Question: How do I get the comments added to a comment in the in the Box REST API?
For example, how would I return the comments (marked in red) for the comment (marked in black)?

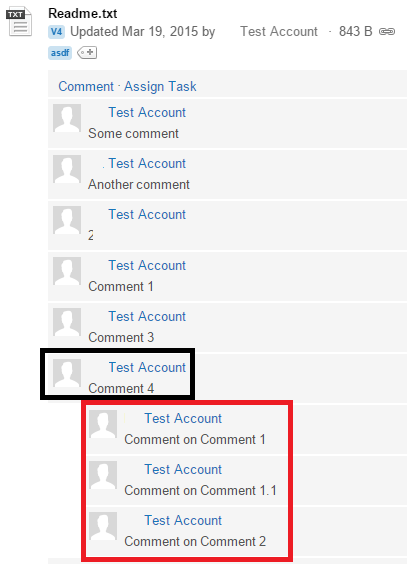
Answer: They should be included in the list comments on a file. The only difference is that the reply comments will have their 'is_reply_comment' field set to true.
Note that the ordering of the returned comments is important. Since replies can only be one level deep, a reply comment is always associated with the first non-reply comment above it.
Here's a sample response including a comment and a reply to the first comment:
'''
GET https://api.box.com/2.0/files/<PHONE>/comments
{
"total_count": 2,
"offset": 0,
"limit": 100,
"entries": [
{
"type": "comment",
"id": "63003535",
"is_reply_comment": false,
"message": "First message",
"created_by": {
"type": "user",
"id": "221860571",
"name": "Name",
"login": "login@gmail.com"
},
"created_at": "2015-04-14T17:49:07-07:00"
},
{
"type": "comment",
"id": "63003537",
"is_reply_comment": true,
"message": "Reply message",
"created_by": {
"type": "user",
"id": "221860571",
"name": "Name",
"login": "login@gmail.com"
},
"created_at": "2015-04-14T17:49:07-07:00"
}
]
}
'''